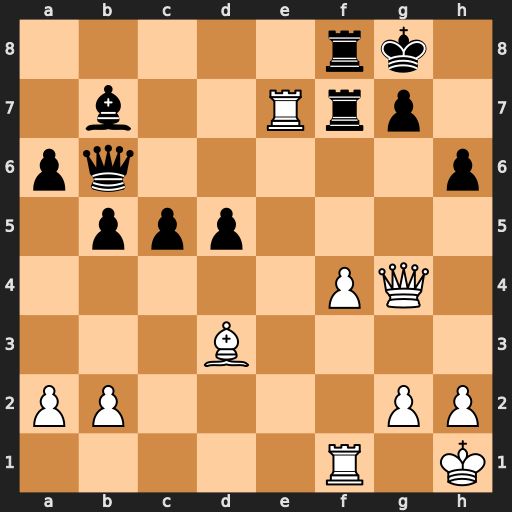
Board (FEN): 5rk1/1b2Rrp1/pq5p/1ppp4/5PQ1/3B4/PP4PP/5R1K
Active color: w
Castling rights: -
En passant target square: -
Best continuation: Re6 Qxe6 Qxe6